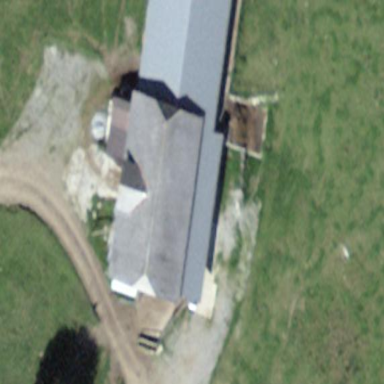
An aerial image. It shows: Farm auxiliary building.